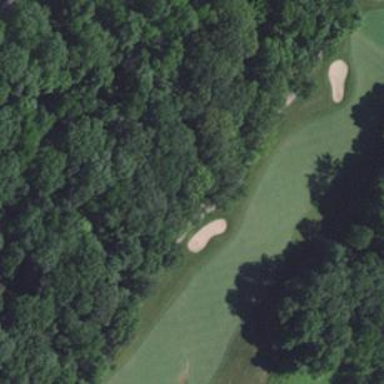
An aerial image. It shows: Golf fairway surrounded by grass.